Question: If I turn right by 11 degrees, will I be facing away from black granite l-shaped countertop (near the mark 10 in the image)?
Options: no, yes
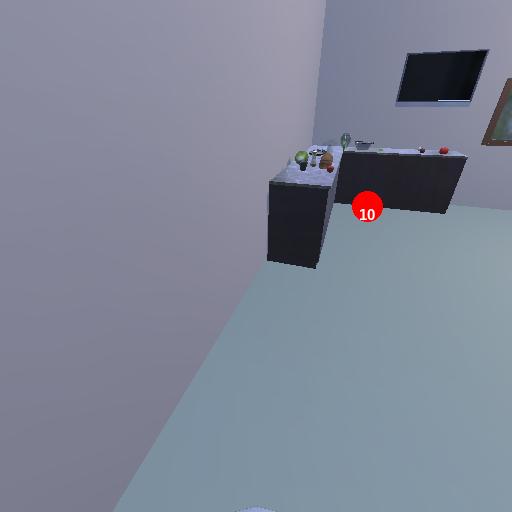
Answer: no